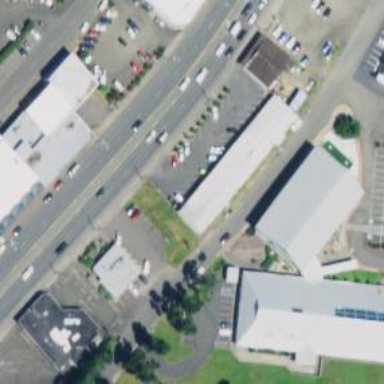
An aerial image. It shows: Supermarket.